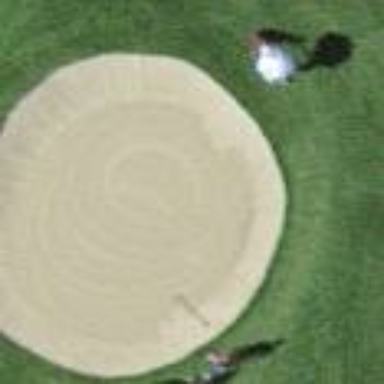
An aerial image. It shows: Golf bunker filled with natural sand.